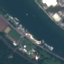
Land use / land cover class: River